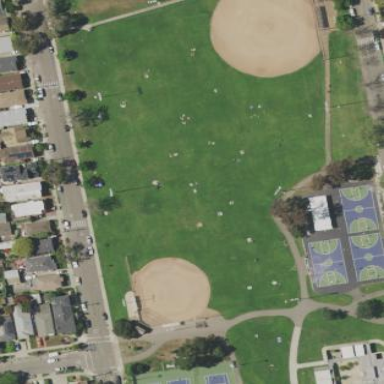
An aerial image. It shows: Baseball pitch for leisure land.